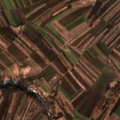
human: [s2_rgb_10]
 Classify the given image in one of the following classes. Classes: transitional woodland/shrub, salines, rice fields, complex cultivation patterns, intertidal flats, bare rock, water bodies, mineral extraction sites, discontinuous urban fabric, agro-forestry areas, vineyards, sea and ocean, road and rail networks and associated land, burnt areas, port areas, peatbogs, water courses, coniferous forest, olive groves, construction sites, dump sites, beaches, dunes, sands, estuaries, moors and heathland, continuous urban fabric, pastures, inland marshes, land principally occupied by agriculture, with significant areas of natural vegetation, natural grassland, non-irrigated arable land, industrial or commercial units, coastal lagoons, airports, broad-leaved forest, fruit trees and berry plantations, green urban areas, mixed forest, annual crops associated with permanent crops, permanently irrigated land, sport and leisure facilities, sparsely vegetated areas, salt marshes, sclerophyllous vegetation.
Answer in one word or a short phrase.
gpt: non-irrigated arable land, transitional woodland/shrub